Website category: university
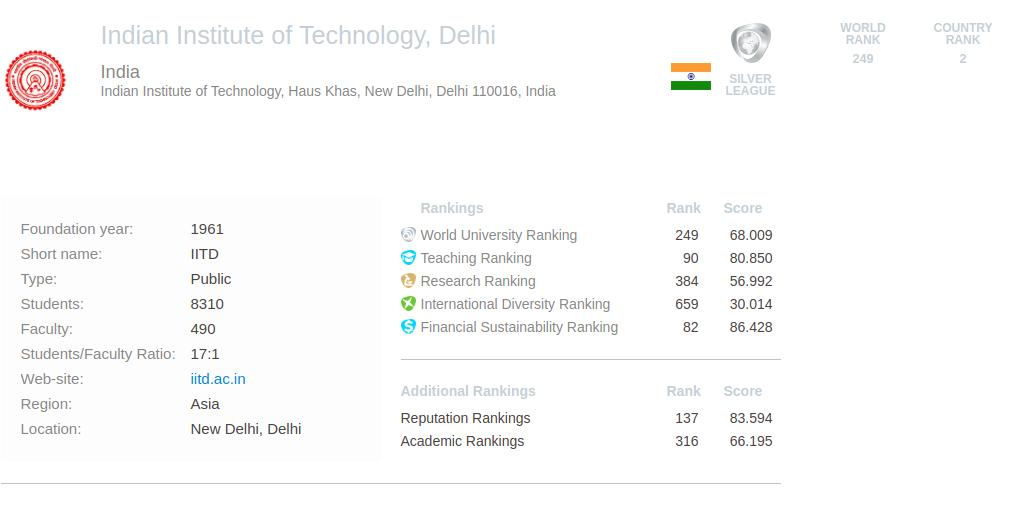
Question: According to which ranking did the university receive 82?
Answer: Financial Sustainability Ranking

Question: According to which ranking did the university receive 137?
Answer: Reputation Rankings

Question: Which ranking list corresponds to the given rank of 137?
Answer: Reputation Rankings

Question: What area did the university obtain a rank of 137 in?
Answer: Reputation Rankings

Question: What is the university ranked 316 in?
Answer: Academic Rankings

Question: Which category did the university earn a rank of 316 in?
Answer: Academic Rankings

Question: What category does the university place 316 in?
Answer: Academic Rankings

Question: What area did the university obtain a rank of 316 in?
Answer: Academic Rankings

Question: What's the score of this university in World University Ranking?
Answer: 68.009

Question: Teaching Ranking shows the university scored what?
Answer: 80.850

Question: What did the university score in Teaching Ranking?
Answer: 80.850

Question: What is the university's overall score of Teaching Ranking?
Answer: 80.850

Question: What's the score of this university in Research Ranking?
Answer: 56.992

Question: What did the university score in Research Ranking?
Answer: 56.992

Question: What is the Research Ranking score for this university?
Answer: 56.992

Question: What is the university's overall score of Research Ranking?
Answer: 56.992

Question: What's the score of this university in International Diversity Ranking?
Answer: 30.014

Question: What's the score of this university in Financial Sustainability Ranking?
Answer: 86.428

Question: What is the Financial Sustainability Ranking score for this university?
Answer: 86.428

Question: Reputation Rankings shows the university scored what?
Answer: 83.594

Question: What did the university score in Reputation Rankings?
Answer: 83.594

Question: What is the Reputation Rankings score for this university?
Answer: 83.594

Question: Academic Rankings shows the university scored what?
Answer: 66.195

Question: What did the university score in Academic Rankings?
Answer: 66.195

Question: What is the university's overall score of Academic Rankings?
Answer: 66.195

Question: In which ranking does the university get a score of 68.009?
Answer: World University Ranking

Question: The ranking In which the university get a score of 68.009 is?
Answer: World University Ranking

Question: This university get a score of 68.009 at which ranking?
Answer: World University Ranking

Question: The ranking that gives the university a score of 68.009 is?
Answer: World University Ranking

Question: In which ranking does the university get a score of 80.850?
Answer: Teaching Ranking

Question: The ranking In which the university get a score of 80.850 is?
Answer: Teaching Ranking

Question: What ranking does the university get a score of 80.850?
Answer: Teaching Ranking

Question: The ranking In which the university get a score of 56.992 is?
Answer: Research Ranking

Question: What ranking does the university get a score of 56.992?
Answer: Research Ranking

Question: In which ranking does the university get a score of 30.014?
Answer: International Diversity Ranking

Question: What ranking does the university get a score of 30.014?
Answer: International Diversity Ranking

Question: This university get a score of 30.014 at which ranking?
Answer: International Diversity Ranking

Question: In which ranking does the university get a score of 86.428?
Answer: Financial Sustainability Ranking

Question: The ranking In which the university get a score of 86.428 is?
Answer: Financial Sustainability Ranking

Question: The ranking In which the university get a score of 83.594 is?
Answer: Reputation Rankings

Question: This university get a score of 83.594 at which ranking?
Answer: Reputation Rankings

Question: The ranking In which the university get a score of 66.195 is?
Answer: Academic Rankings

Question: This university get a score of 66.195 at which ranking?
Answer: Academic Rankings

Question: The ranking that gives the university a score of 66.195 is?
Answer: Academic Rankings